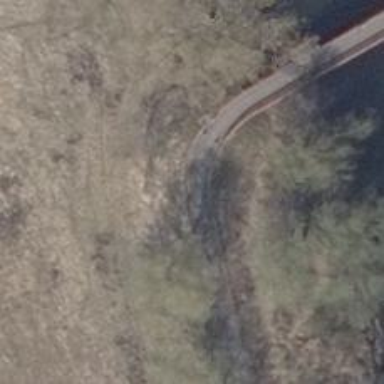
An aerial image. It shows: Asphalt path.